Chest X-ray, PA view. Patient: 67 years old, sex M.
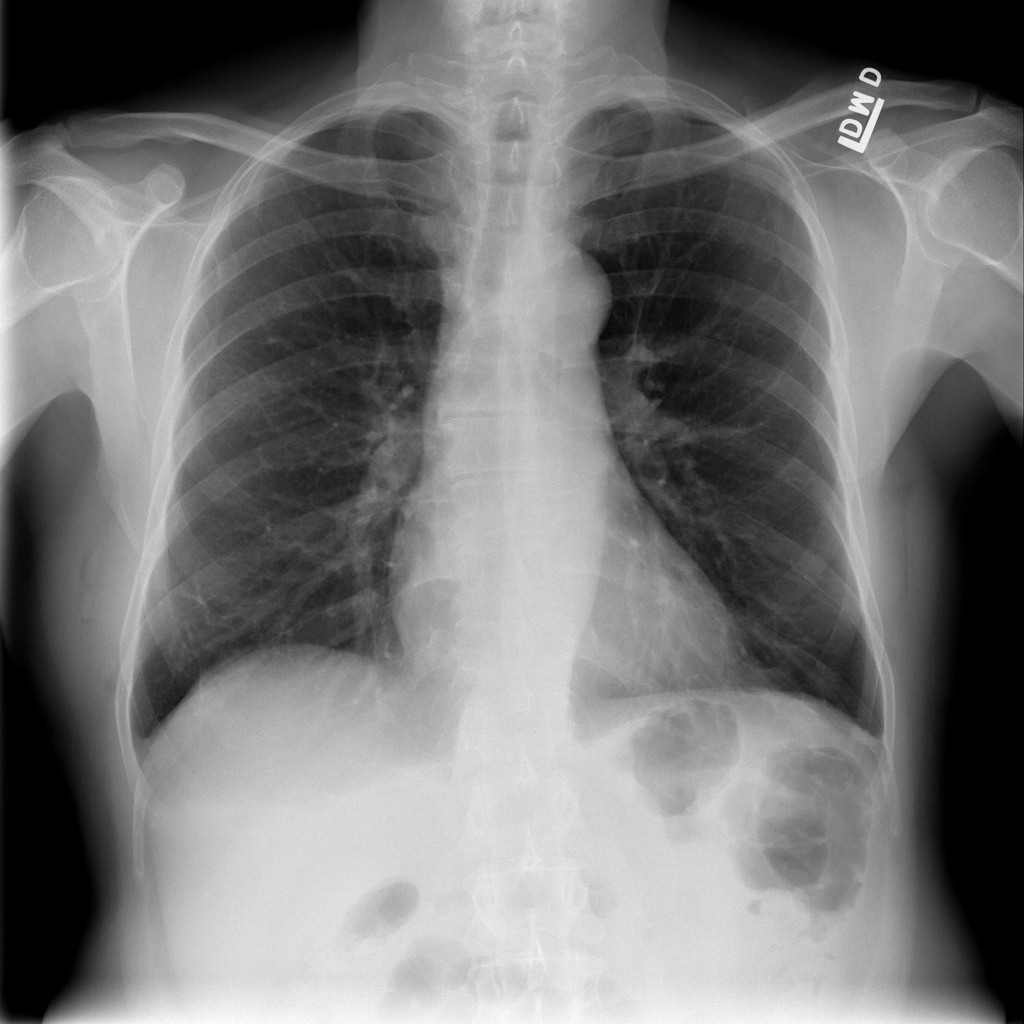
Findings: No Finding